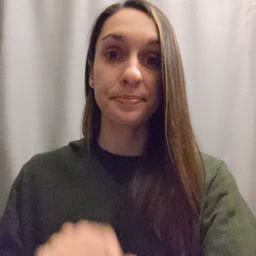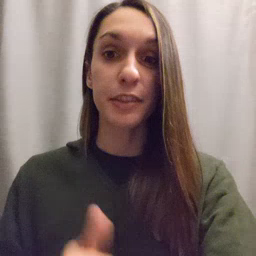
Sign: yourself